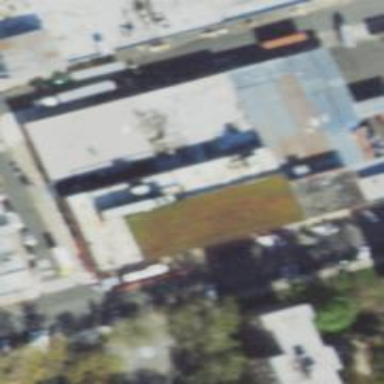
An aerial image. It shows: Building that is nightclub.